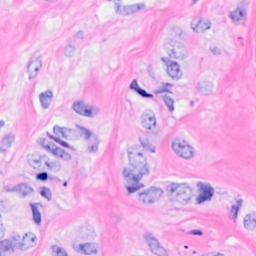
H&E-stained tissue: Breast